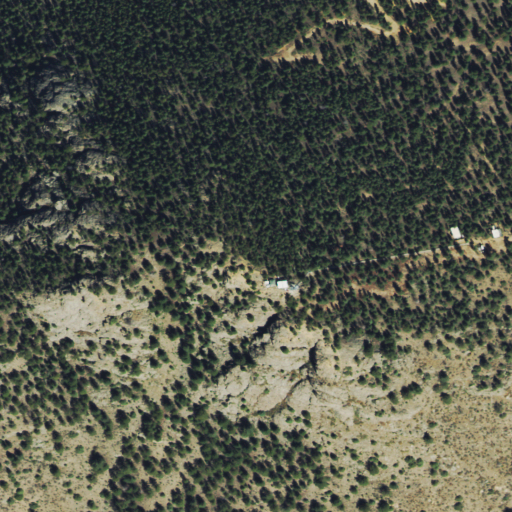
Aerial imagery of mountain in Colorado named Mount Bailey containing evergreen forest, shrub, grassland, and open development